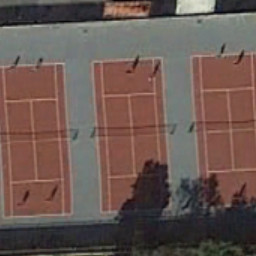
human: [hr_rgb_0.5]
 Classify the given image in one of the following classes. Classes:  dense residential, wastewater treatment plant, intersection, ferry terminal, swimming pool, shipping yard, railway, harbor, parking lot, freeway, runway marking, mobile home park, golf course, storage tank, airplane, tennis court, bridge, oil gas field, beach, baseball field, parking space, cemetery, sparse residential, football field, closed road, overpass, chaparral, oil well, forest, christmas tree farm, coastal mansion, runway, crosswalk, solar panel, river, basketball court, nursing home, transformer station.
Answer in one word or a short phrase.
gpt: tennis court